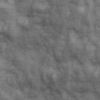
Label: not_dusty